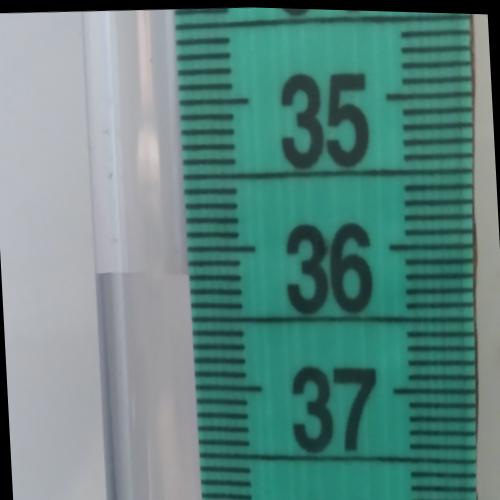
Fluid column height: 36.2 cm